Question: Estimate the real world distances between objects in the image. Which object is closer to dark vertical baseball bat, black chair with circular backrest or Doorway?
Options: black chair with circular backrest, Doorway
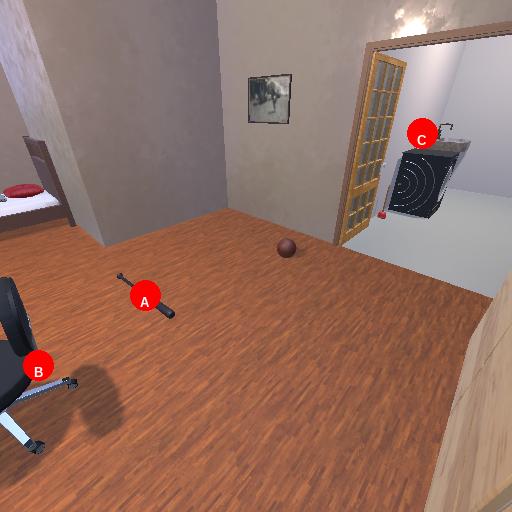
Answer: black chair with circular backrest